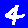
Digit: 4